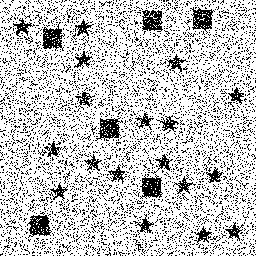
Squares: 6
Triangles: 0
Stars: 18
Total shapes: 24